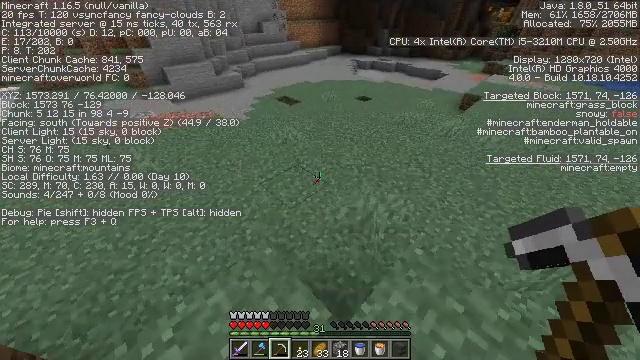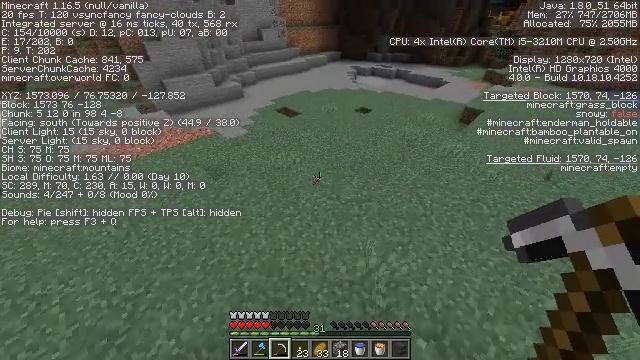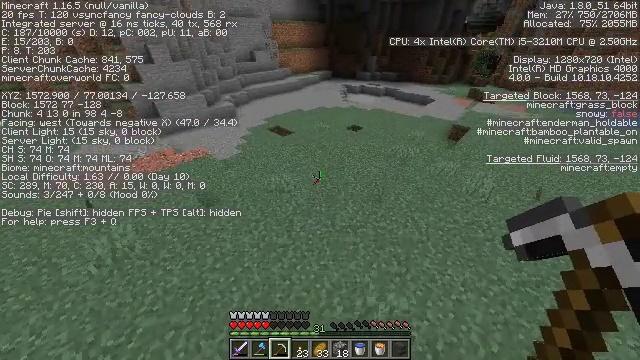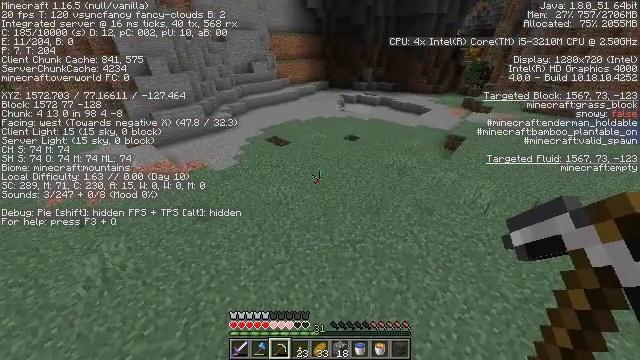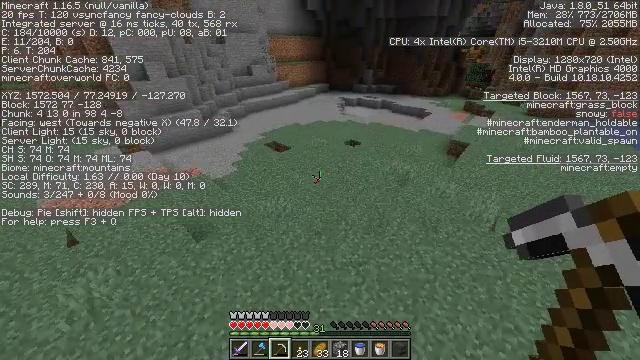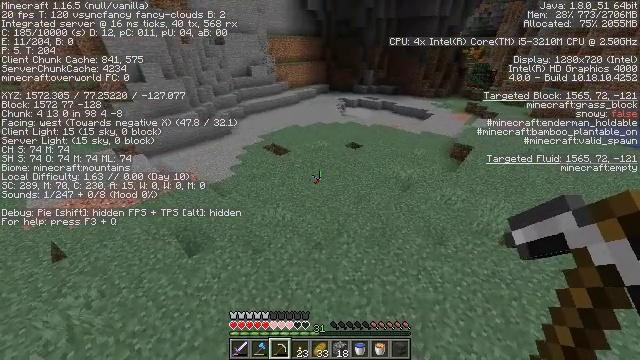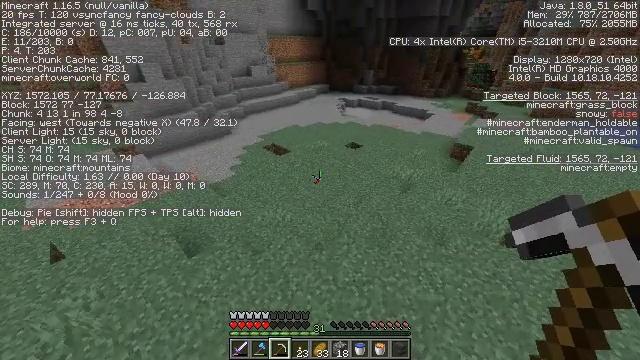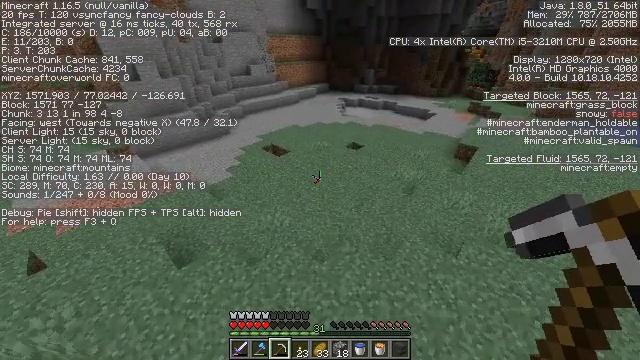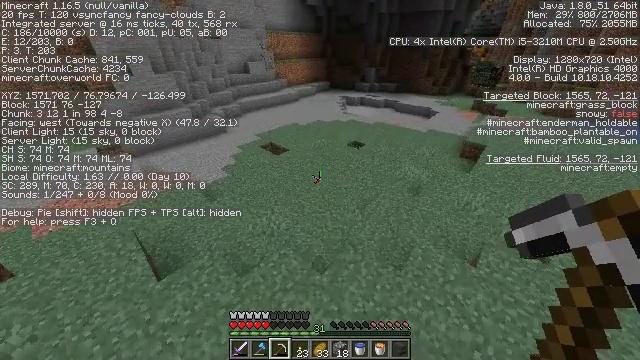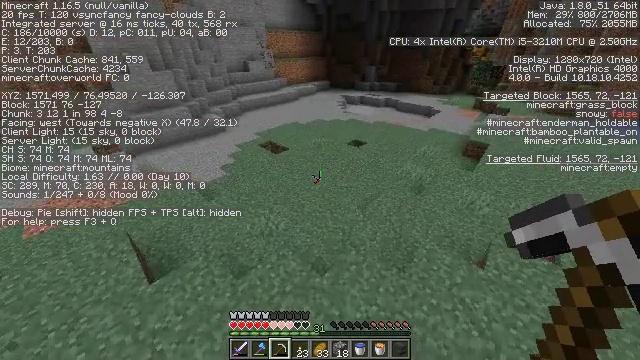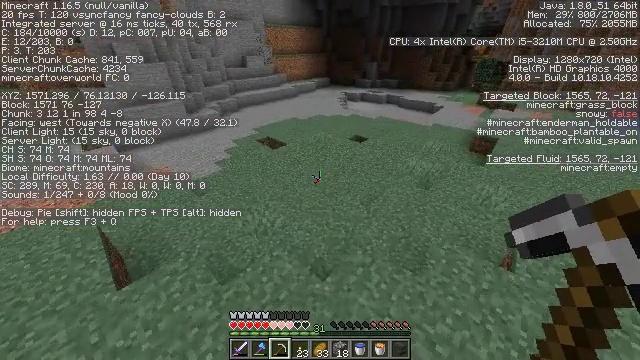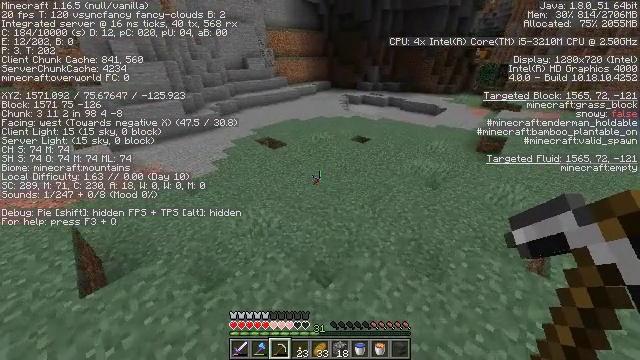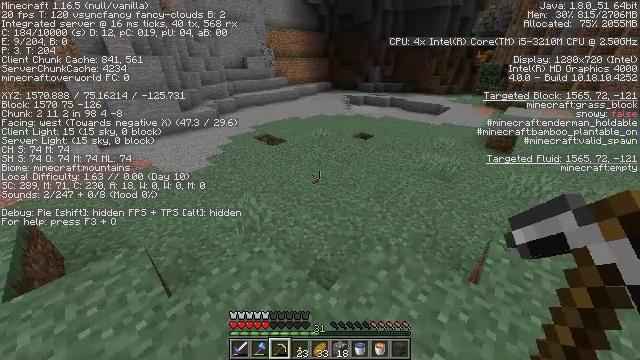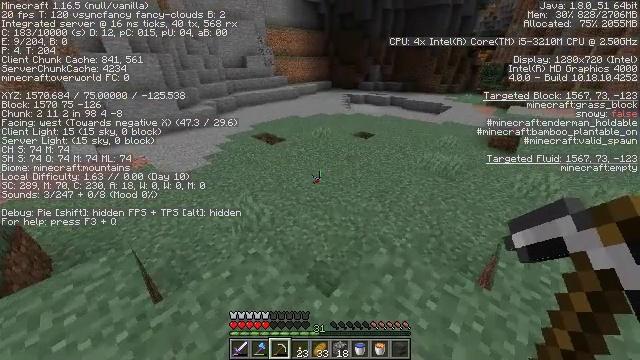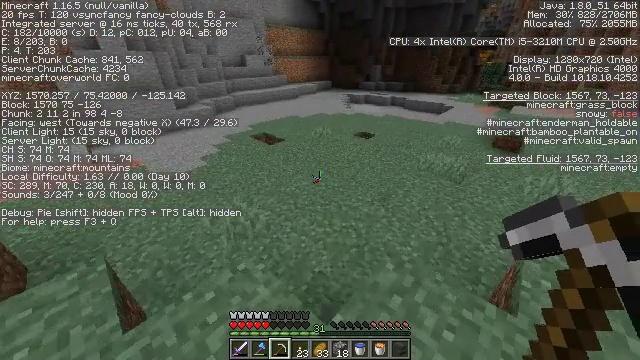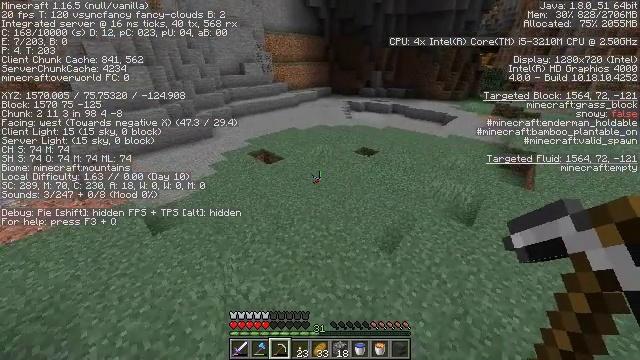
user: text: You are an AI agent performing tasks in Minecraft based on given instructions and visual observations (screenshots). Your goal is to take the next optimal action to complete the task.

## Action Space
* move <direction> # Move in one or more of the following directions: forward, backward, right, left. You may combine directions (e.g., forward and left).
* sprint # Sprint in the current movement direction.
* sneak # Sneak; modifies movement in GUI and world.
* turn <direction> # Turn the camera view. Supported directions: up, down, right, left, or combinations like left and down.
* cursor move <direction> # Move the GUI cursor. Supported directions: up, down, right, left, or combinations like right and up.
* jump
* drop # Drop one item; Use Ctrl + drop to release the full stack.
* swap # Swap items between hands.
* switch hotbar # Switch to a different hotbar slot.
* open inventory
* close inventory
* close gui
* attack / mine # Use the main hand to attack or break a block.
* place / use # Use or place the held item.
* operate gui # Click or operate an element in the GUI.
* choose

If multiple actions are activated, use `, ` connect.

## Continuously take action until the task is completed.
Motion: motion action
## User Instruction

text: Clear the ground by mining grass.
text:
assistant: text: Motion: move forward, sprint, jump
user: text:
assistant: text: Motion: move forward, sprint, turn right and up, jump
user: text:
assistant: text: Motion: move forward, sprint, turn up, jump
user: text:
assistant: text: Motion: move forward, sprint, jump
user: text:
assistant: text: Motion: move forward, sprint, jump
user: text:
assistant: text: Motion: move forward, sprint, jump
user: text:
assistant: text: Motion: move forward, sprint, jump
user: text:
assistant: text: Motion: move forward, sprint, jump
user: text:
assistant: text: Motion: move forward, sprint, jump
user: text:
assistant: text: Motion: move forward, sprint, jump
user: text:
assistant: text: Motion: move forward, sprint, turn up, jump
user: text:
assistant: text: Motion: move forward, sprint, turn up, jump
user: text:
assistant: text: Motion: move forward, sprint, jump
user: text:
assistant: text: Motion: move forward, sprint, jump
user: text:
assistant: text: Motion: move forward, sprint, jump
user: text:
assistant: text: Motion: move forward and move right, sprint, jump
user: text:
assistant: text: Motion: move forward and move right, sprint, jump
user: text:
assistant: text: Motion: move forward and move right, sprint, turn up, jump
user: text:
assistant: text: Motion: move forward and move right, sprint, jump
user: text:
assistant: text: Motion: move forward and move right, sprint, jump
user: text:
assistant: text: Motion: move forward and move right, sprint, jump
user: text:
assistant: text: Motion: move forward and move right, sprint, jump
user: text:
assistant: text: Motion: move forward and move right, sprint, jump
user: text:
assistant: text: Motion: move forward and move right, sprint, jump
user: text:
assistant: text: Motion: move forward and move right, sprint, jump
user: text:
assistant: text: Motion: move forward and move right, sprint, jump
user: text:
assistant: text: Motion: move forward and move right, sprint, turn left and down, jump
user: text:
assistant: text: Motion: move forward and move right, sprint, turn left and down, jump
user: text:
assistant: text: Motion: move forward and move right, sprint, turn down, jump
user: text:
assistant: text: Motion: move forward and move right, sprint, turn down, jump